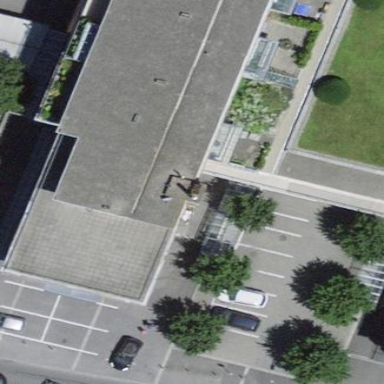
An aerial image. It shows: Building with flat roof.